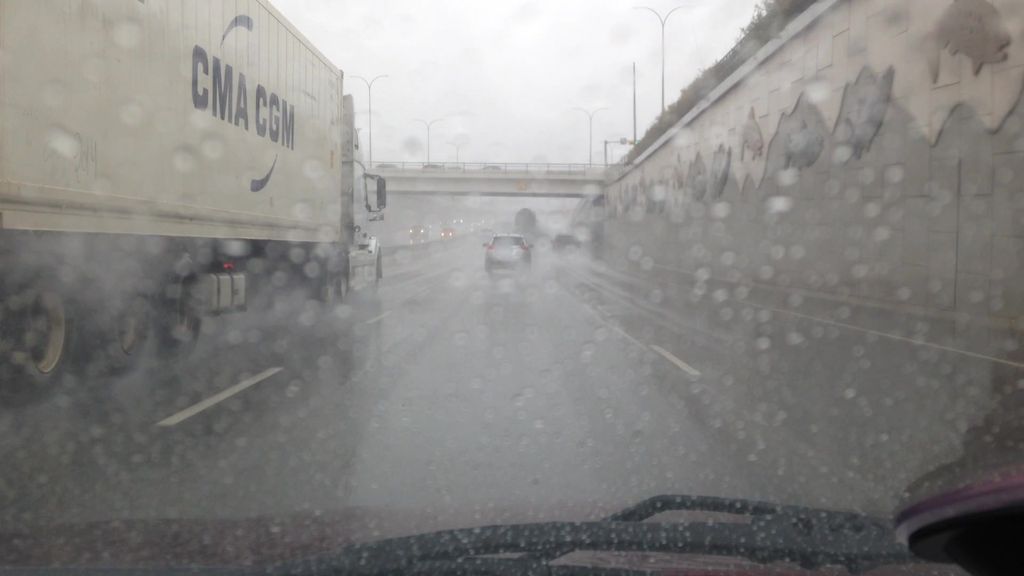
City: calgary